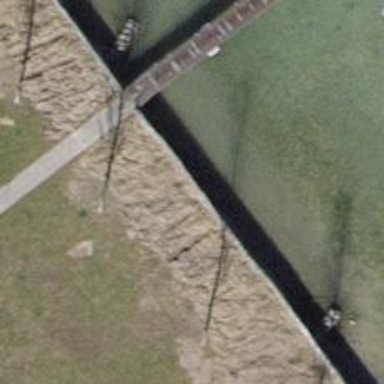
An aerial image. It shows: Bench.